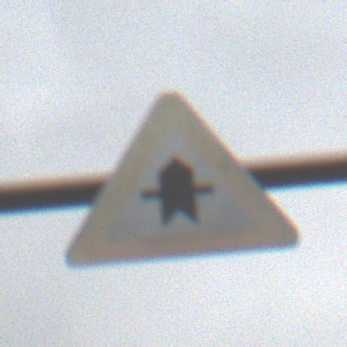
Verkehrszeichen: Vorfahrt
Umgebung: Outdoor, Nature
Tageszeit: Midday
Wetter: Overcast
Licht: Natural
Jahreszeit: NotSpecified
Kontrast: LowContrast